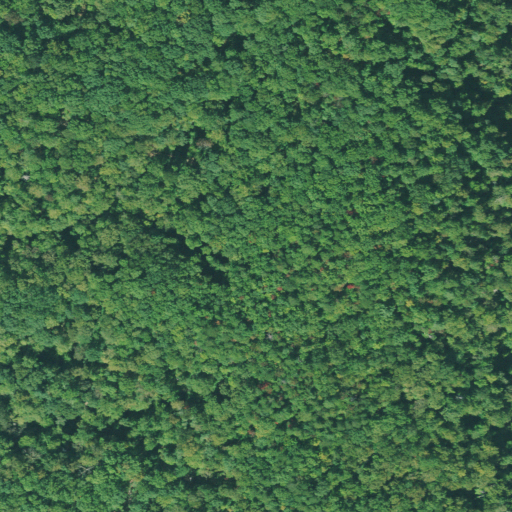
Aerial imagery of ridge(s) in South Carolina named Narrow Ridge containing deciduous forest and mixed forest